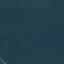
Land use / land cover class: Forest